Question: I am trying to archive my project to upload it in TestFlight.
But I keep on getting these errors:

Can anyone help me on these errors, especially with the Alamofire issues?
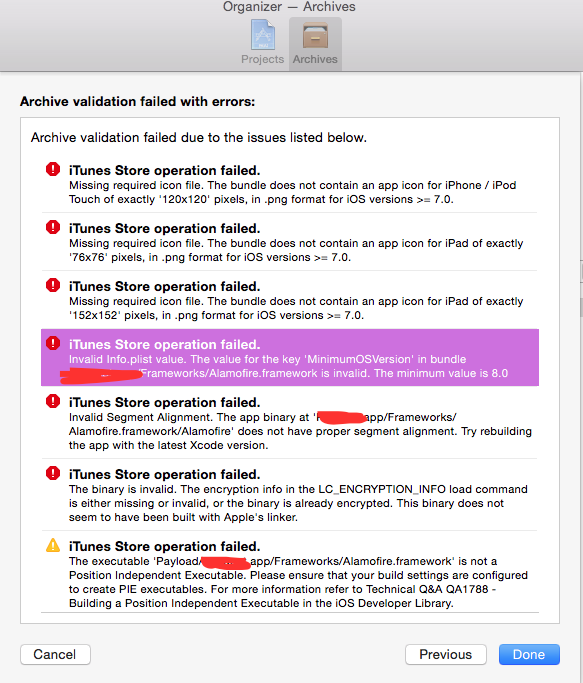
Answer: please add missing icon as per suggested by xcode and then select your Project pbx file -> Targets -> General -> Deployment target. and select ios 8.0. Please also change it into plist file.